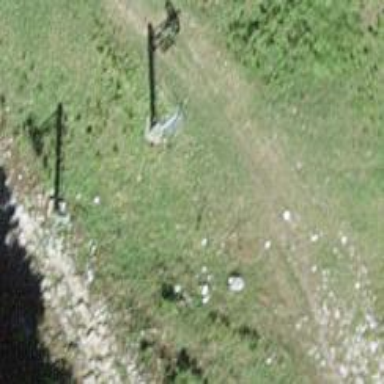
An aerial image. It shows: Pylon used for aerialway.